Aerial crown-view tile of a tropical tree (Barro Colorado Island, Panama), acquired 20241112:
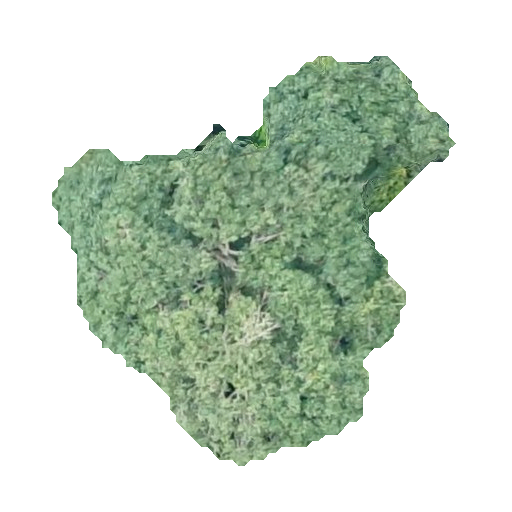
Species: Tabebuia rosea
GBIF accepted scientific name: Tabebuia rosea
Crown area: 150.955 m²